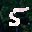
Label: 5